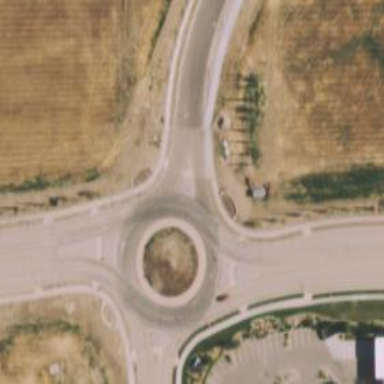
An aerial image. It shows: Tertiary road made of asphalt leading to roundabout junction.